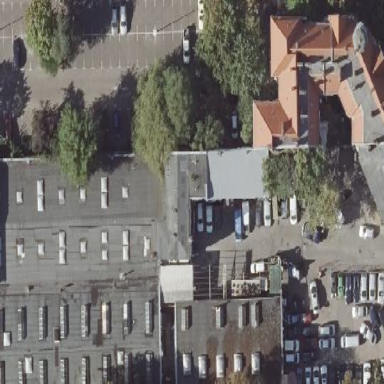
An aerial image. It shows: Commercial area.